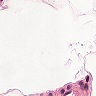
Metastatic tissue present: no